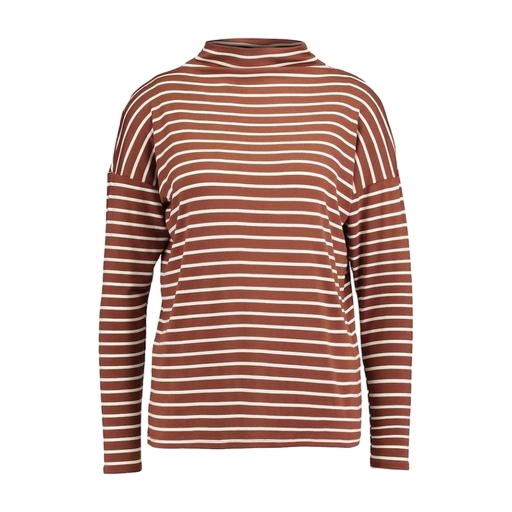
multicolor vero moda rust high neck blouse, brown women's stripe t-shirt, red women's striped long-sleeve t-shirt, white background